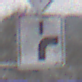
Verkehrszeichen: VerlaufVorfahrtsstrasse8
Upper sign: Vorfahrtsstrasse
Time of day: MorningAfternoon
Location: Outdoor (Nature)
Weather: PartlyCloudy
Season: Winter
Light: Natural